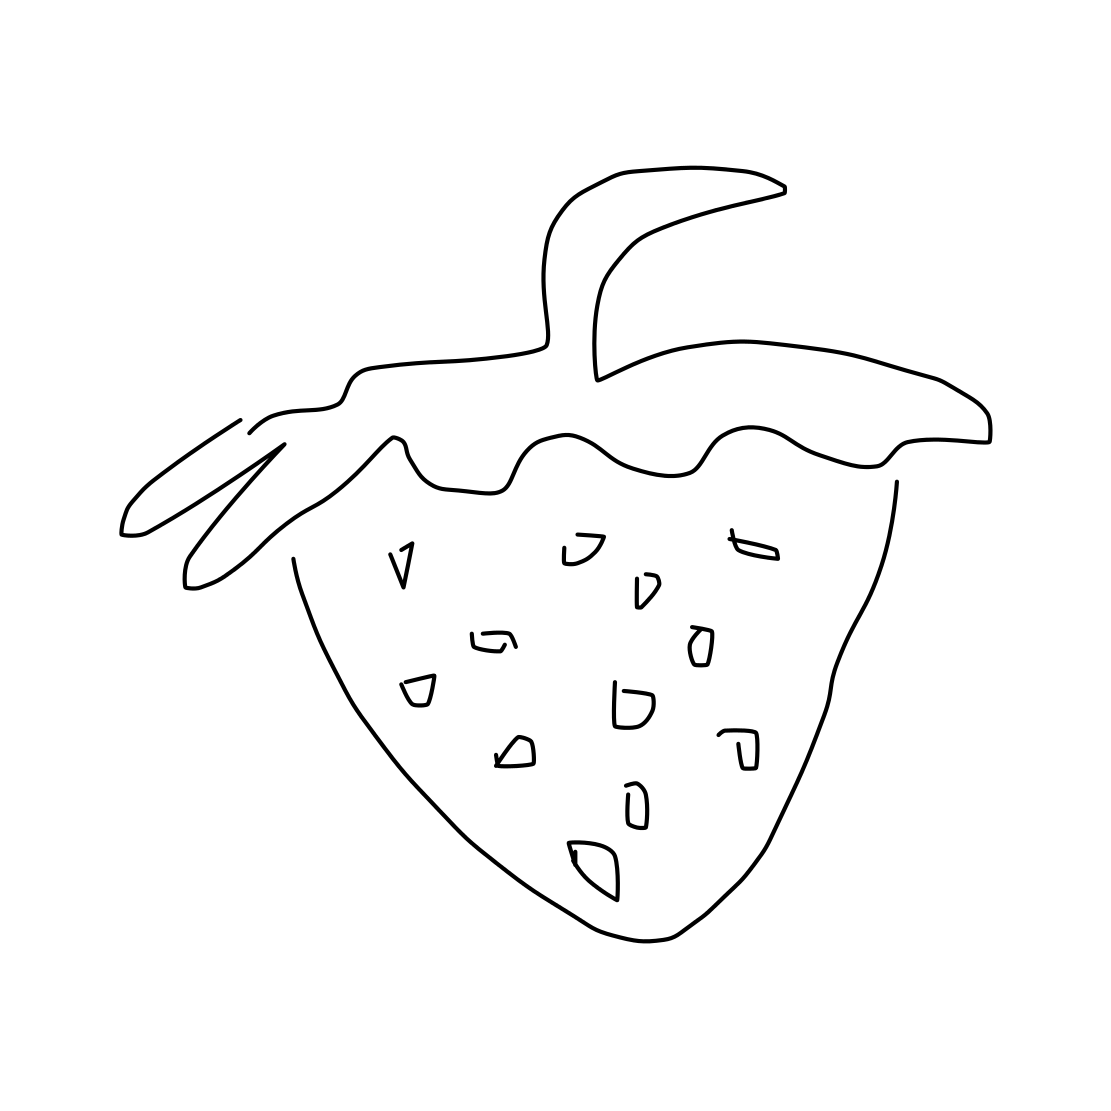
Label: strawberry